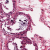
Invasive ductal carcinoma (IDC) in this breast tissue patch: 0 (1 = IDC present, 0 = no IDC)